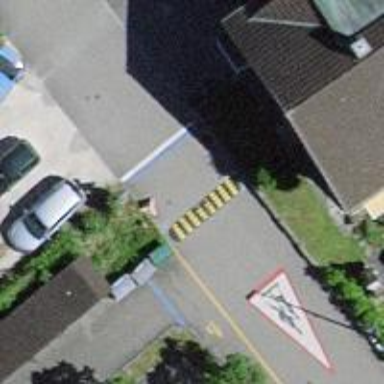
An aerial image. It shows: Bump for traffic calming.